Sex: M
Age: 74
Scanner: Avanto
Primary tumour origin: Non-Small Cell Lung Cancer
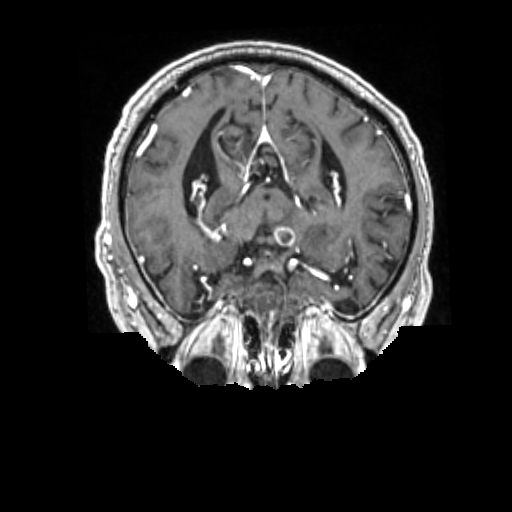
Segmented lesion volume (cc): 2.558
Number of lesion components: 4